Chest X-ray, AP view. Patient: 56 years old, sex M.
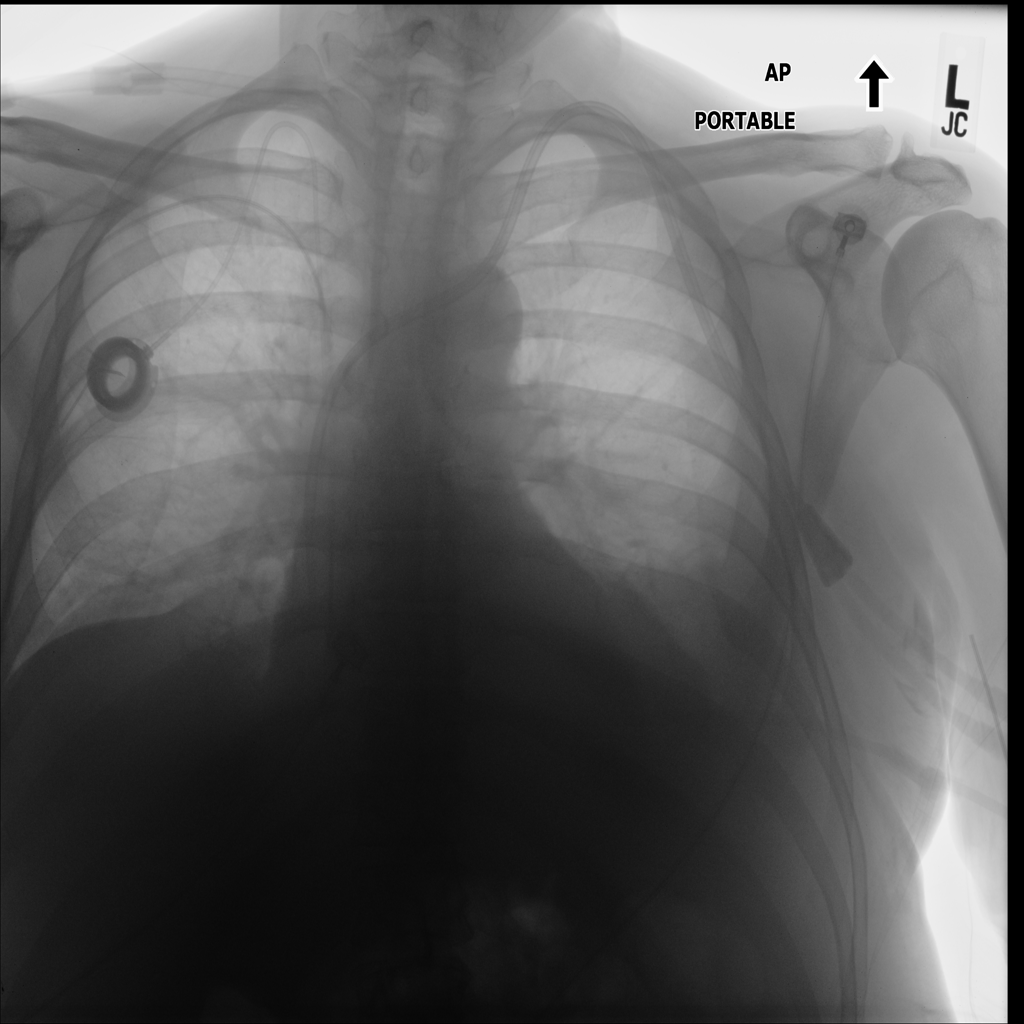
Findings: No Finding